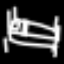
Label: bed